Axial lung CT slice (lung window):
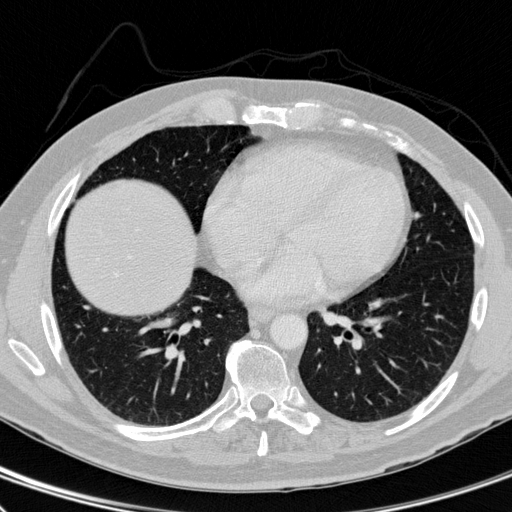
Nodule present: no